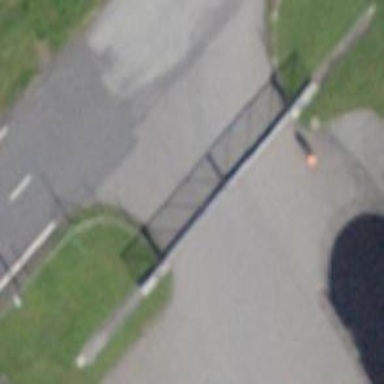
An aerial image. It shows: Gate.